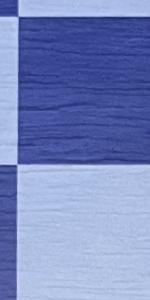
Label: Empty